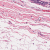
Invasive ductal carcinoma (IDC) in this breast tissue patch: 0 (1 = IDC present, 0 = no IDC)